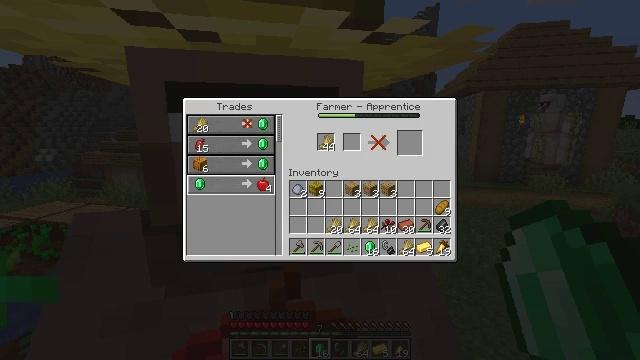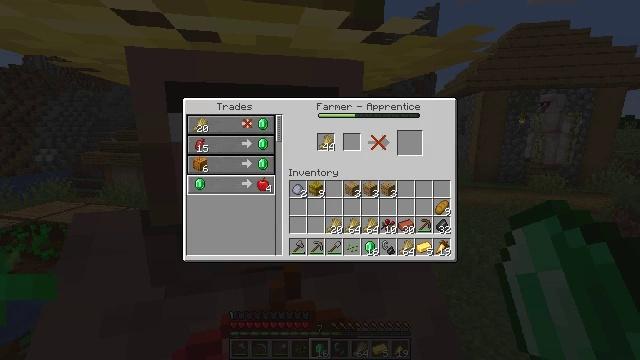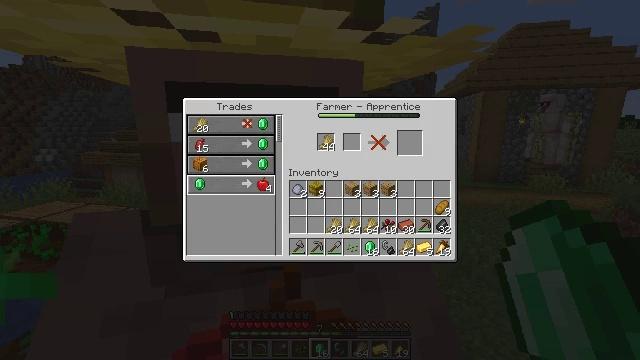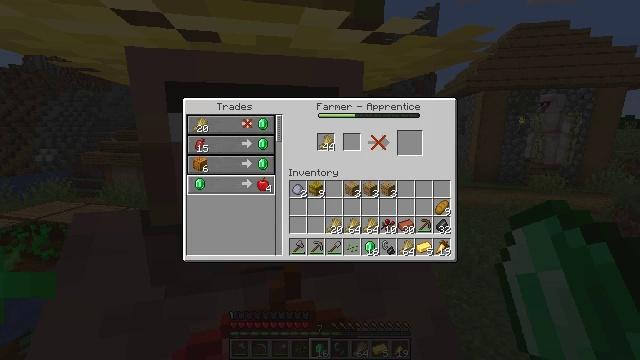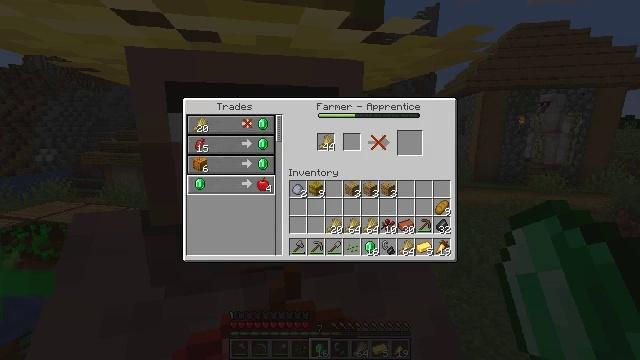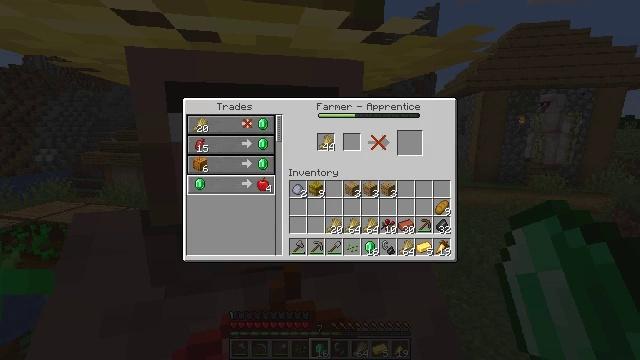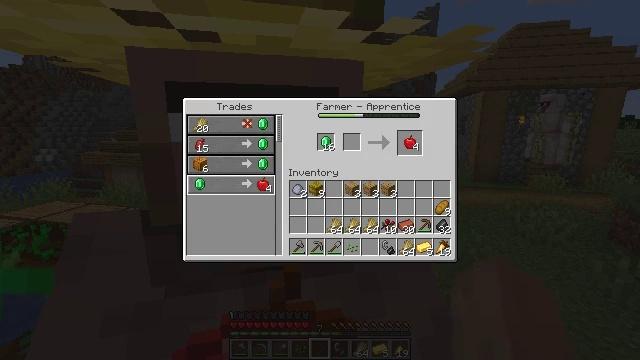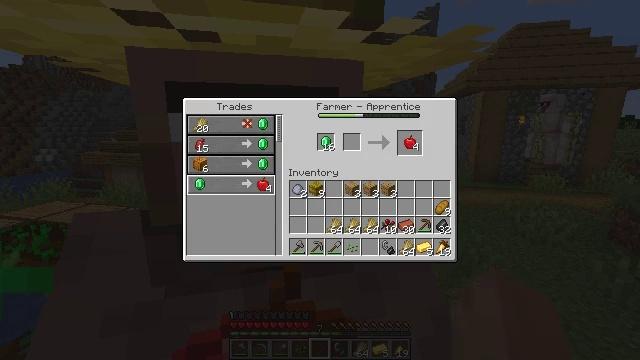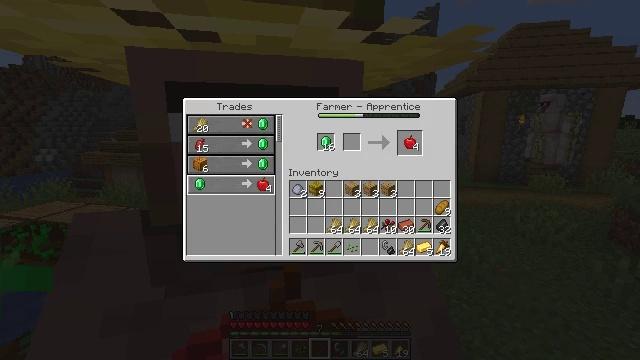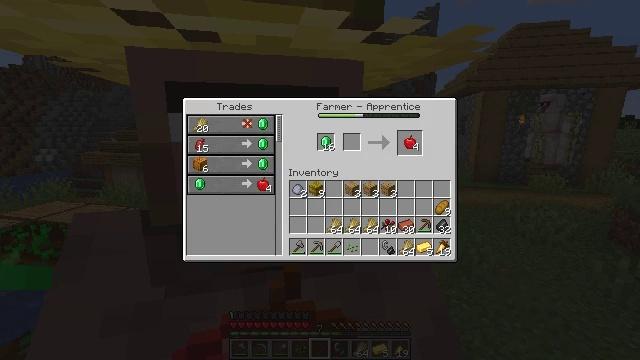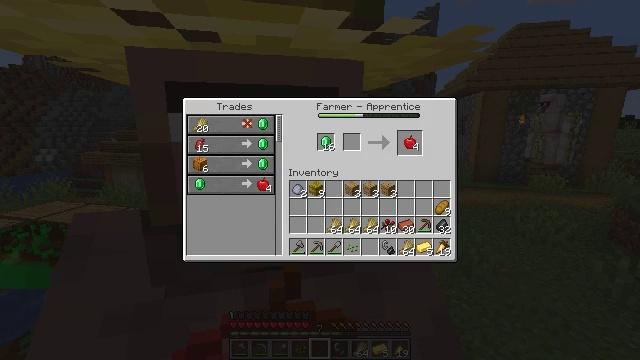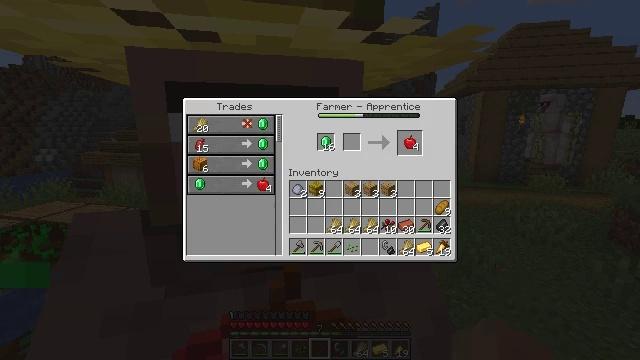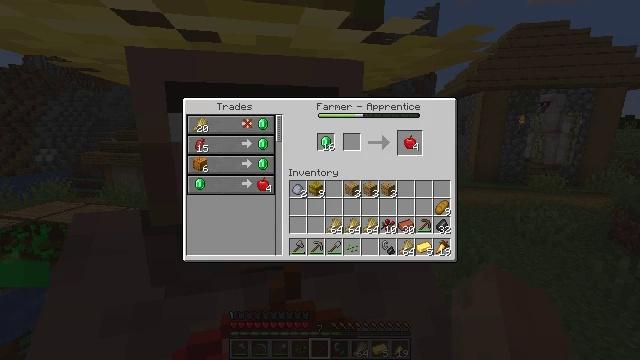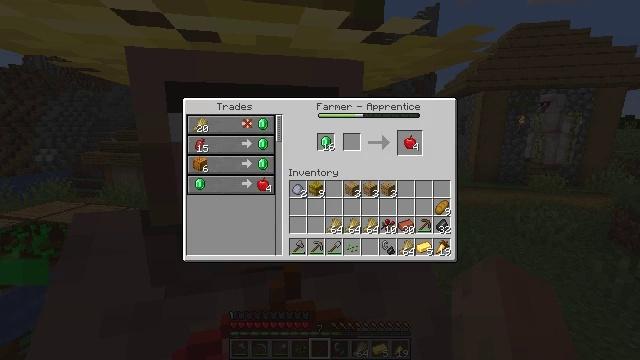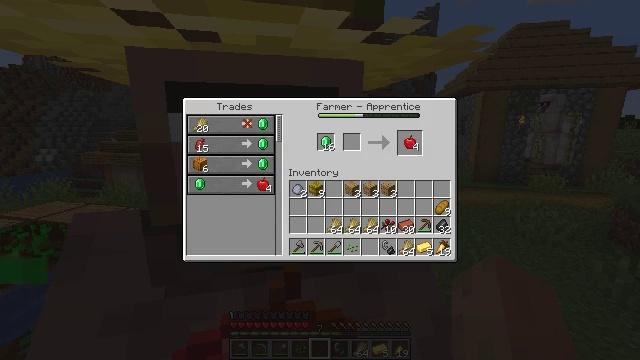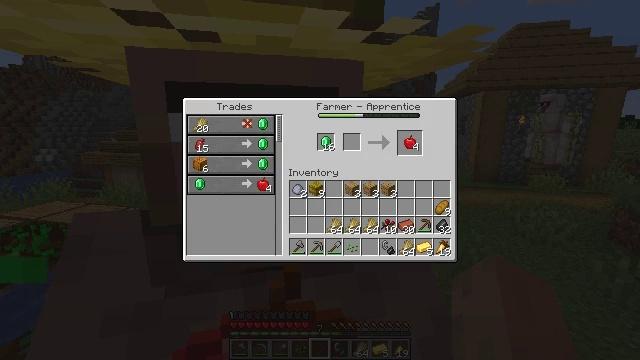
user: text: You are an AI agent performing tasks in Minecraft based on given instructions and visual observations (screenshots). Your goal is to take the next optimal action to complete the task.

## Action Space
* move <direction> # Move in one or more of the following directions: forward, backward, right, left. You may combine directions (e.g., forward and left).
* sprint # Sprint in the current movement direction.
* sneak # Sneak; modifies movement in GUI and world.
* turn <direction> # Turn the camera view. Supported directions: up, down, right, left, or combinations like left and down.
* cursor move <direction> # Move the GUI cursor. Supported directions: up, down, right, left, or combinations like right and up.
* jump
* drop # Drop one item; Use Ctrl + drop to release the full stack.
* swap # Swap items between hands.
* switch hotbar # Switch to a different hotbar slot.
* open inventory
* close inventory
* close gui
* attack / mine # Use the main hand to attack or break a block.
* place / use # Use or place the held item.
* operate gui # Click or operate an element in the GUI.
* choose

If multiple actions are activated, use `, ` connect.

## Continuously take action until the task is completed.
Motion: motion action
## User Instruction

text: Create an apple through the craft option.
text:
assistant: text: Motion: no_op
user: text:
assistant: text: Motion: no_op
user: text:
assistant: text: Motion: no_op
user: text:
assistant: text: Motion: no_op
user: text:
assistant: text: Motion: no_op
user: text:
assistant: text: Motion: operate gui
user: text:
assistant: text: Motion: operate gui
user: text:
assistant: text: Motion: operate gui
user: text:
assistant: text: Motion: cursor move right
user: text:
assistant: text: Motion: cursor move right
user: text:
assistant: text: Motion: cursor move right
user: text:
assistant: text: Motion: cursor move right
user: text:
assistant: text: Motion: cursor move right
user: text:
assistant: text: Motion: no_op
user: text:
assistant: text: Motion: no_op
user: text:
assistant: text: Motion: no_op
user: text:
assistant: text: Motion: cursor move up
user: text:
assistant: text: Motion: no_op
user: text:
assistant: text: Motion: no_op
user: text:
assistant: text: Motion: no_op
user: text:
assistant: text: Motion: no_op
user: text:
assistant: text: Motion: no_op
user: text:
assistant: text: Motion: no_op
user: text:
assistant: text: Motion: no_op
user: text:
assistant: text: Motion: no_op
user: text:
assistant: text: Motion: no_op
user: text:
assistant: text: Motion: no_op
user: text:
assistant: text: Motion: no_op
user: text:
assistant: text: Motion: no_op
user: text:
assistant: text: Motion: no_op